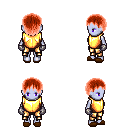
a pixel art fantasy rpg character, female body template, dark elf, purple skin, gold chest armor, gold greaves, red plain hairstyle, metal gloves, brown slippers, four views (front, back, left, right), 2x2 character sprite sheet, small pixel art, hard edges, no anti-aliasing